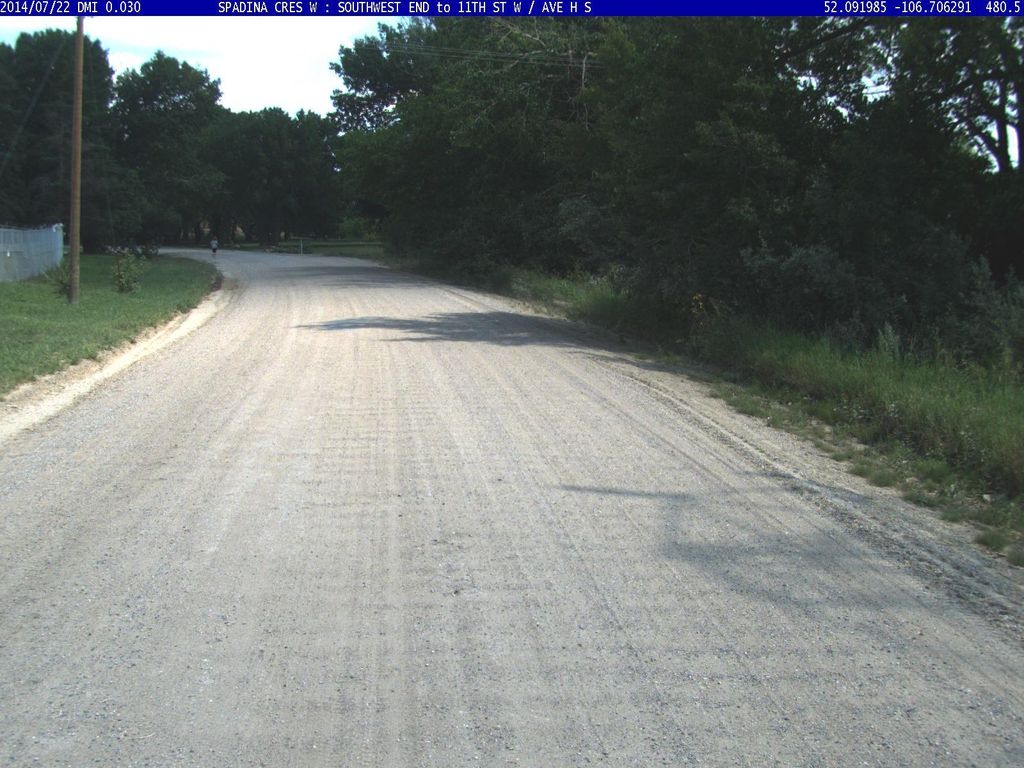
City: saskatoon